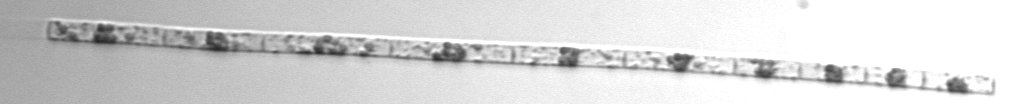
Label: Leptocylindrus